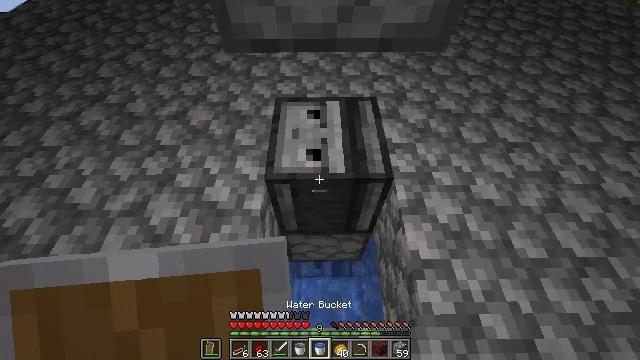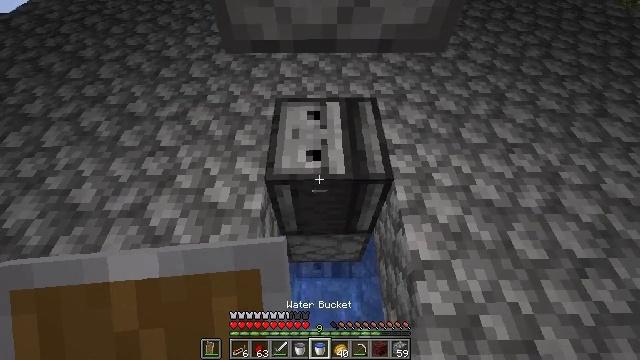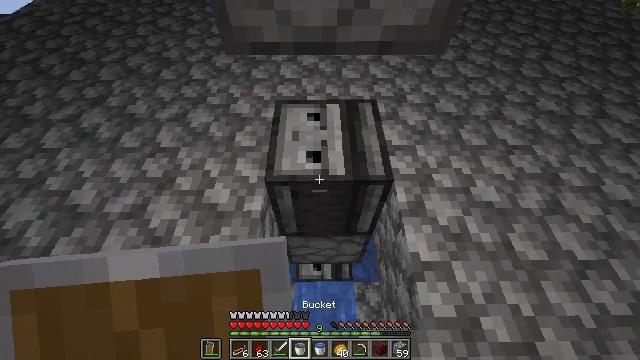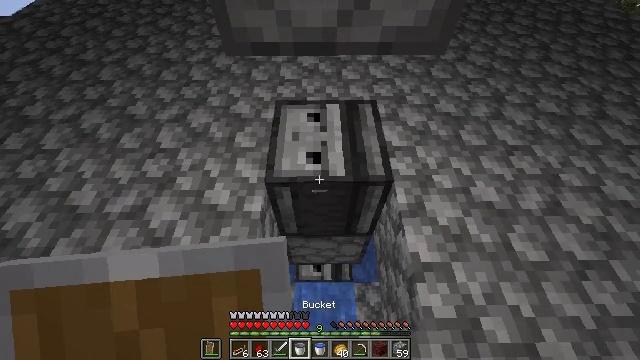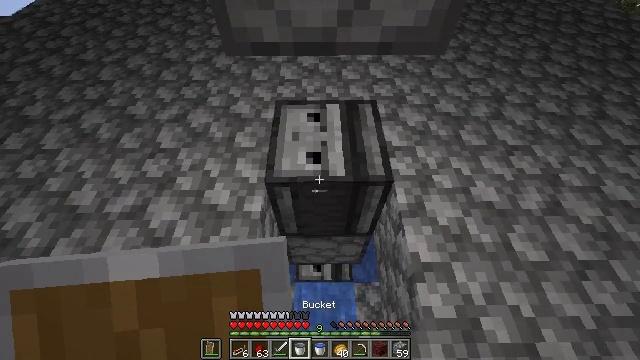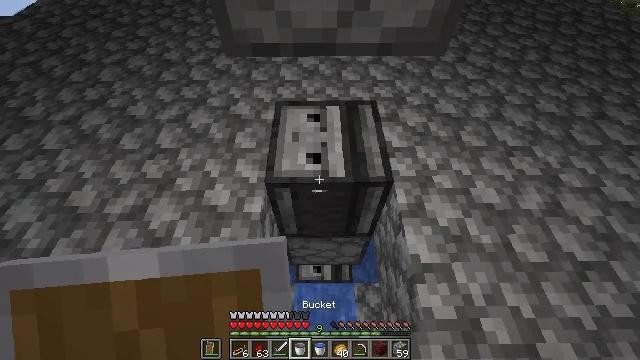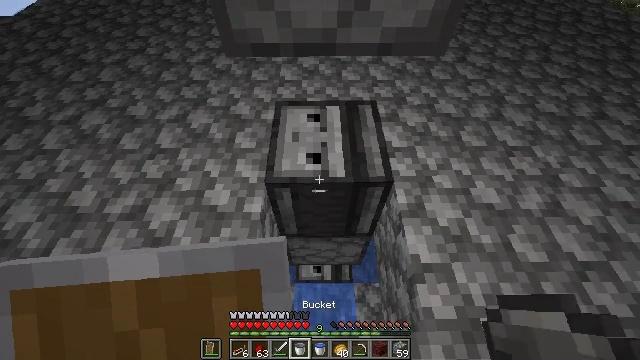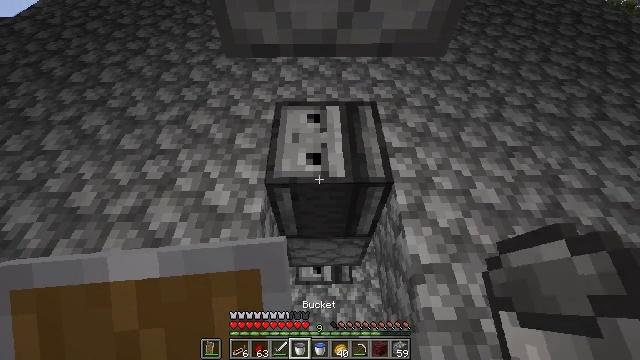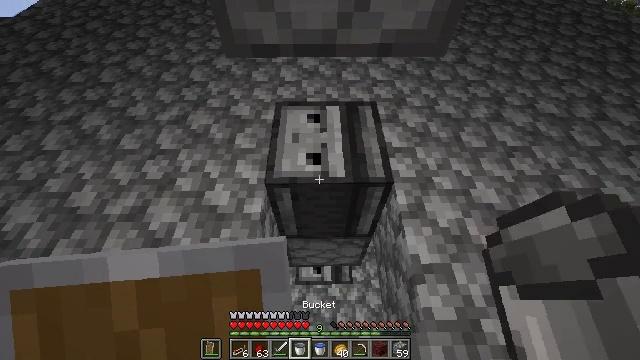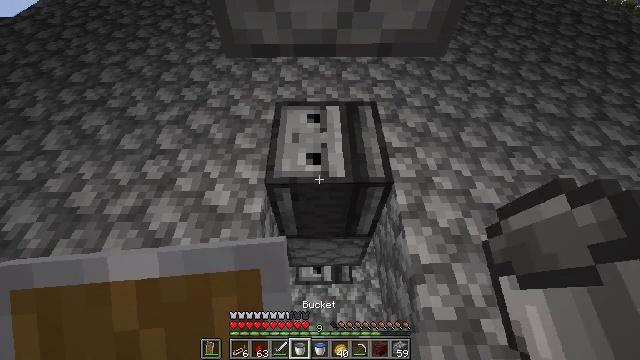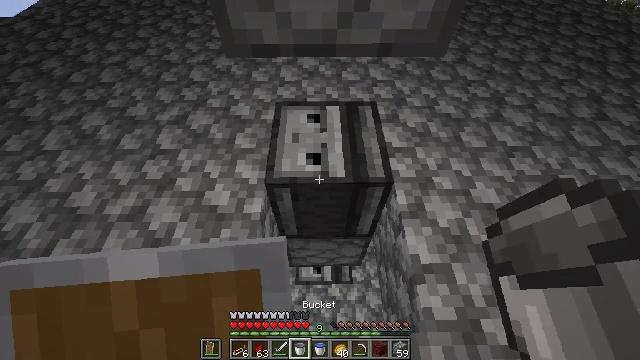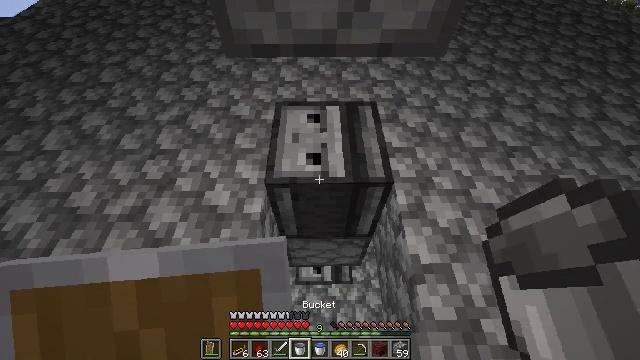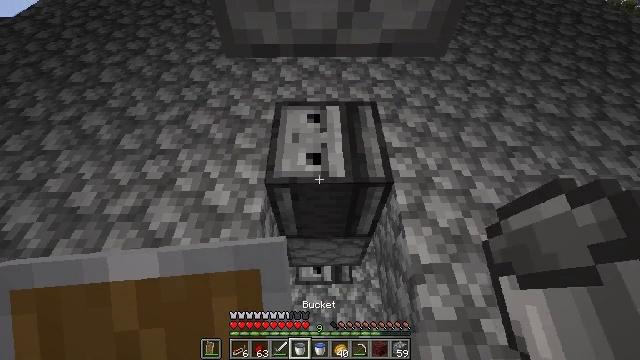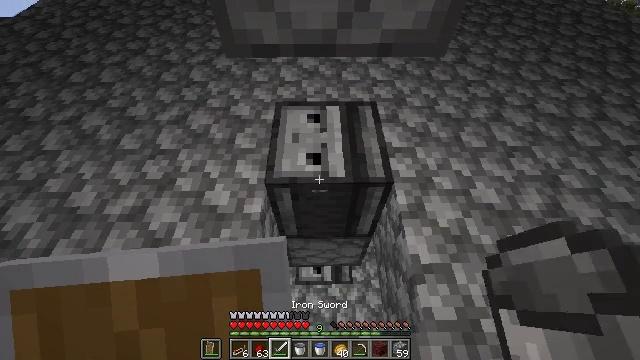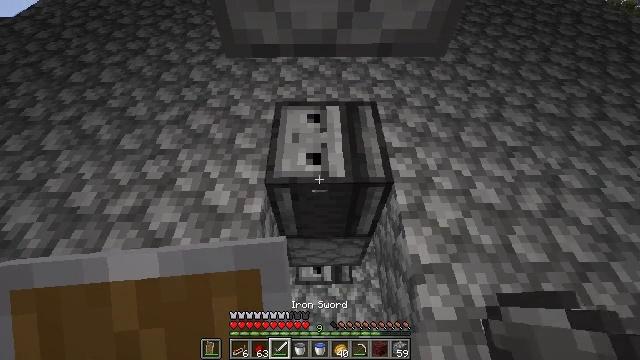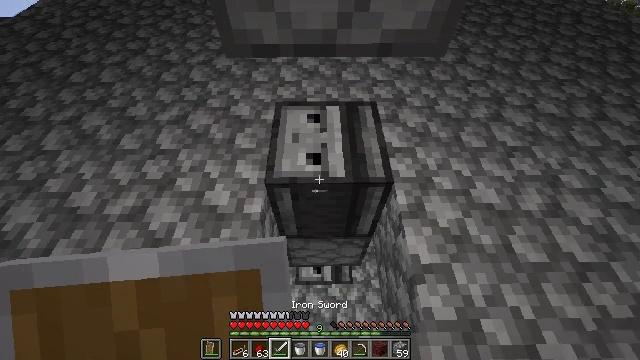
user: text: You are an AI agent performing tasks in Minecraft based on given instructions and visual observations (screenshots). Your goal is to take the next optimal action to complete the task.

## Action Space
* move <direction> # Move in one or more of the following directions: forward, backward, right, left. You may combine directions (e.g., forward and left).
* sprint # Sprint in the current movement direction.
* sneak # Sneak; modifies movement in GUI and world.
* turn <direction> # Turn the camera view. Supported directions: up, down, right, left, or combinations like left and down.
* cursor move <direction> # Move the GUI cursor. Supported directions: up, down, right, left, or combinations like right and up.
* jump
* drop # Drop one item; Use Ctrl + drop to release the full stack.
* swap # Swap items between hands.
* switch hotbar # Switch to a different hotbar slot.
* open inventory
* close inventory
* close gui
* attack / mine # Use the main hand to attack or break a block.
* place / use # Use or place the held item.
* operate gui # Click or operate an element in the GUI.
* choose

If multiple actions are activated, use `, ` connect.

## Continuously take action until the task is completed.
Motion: motion action
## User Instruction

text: Retrieve the observer from a structure.
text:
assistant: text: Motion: no_op
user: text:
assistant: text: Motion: no_op
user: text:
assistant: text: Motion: no_op
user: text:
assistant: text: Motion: no_op
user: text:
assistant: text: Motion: no_op
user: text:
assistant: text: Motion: no_op
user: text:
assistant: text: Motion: no_op
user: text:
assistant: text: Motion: no_op
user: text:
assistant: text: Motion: no_op
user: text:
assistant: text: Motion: no_op
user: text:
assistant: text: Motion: no_op
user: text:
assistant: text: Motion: no_op
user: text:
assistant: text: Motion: no_op
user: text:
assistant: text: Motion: no_op
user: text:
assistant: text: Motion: no_op
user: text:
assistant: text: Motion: no_op
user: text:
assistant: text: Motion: no_op
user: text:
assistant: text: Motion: no_op
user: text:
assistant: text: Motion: no_op
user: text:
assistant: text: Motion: no_op
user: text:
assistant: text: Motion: no_op
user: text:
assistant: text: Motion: no_op
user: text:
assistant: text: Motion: no_op
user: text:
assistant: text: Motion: no_op
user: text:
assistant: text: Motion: no_op
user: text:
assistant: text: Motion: no_op
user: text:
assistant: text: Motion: no_op
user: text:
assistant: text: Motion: no_op
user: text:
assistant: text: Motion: no_op
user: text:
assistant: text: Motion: no_op